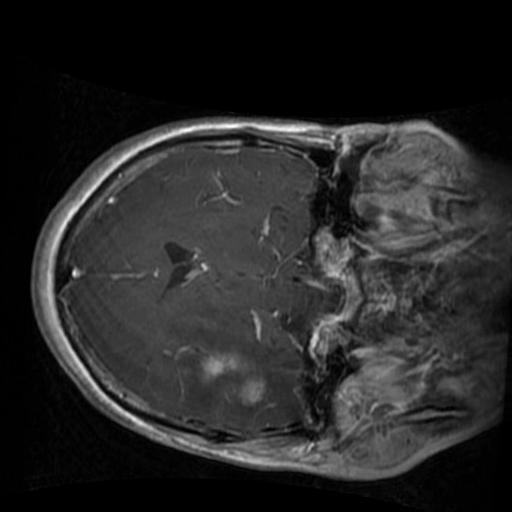
Label: brain_glioma